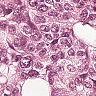
Metastatic tissue present: yes